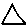
Label: triangle